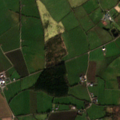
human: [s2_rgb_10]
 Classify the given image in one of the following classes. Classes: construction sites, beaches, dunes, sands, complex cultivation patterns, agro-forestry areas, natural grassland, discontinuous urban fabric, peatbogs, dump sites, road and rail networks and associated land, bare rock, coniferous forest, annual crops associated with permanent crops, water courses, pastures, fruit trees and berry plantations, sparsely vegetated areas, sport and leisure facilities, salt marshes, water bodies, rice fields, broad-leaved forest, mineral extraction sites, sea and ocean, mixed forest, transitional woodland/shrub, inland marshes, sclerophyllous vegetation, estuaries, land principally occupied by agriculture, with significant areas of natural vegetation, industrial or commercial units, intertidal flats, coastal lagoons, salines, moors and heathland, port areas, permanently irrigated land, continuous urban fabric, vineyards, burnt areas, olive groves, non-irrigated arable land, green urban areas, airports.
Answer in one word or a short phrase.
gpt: non-irrigated arable land, pastures, transitional woodland/shrub